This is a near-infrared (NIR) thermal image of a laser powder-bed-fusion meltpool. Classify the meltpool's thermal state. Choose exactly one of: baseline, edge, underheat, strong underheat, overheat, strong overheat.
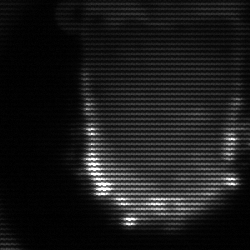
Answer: baseline